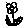
Label: flower